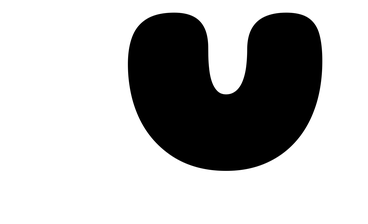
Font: Gluten_Black